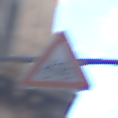
Verkehrszeichen: RadverkehrRechts
Umgebung: Outdoor, Urban
Tageszeit: SunriseSunset
Wetter: PartlyCloudy
Licht: Natural
Jahreszeit: NotSpecified
Kontrast: LowContrast